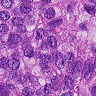
Metastatic tissue present: yes